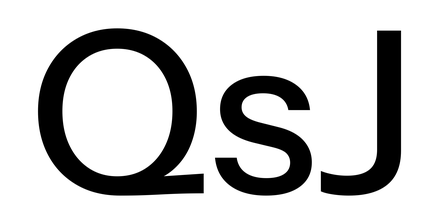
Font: InstrumentSans_Medium